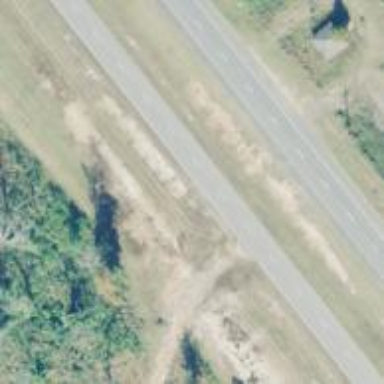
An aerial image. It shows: Trunk highway with expressway features.